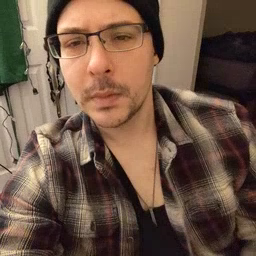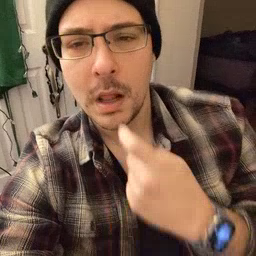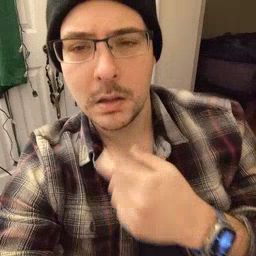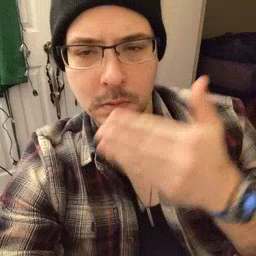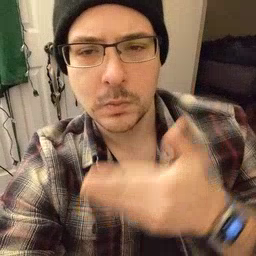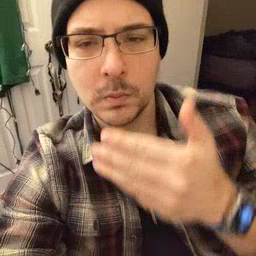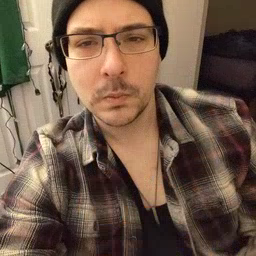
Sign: glasswindow